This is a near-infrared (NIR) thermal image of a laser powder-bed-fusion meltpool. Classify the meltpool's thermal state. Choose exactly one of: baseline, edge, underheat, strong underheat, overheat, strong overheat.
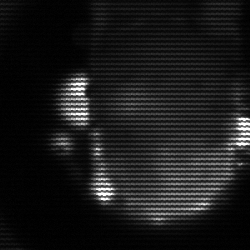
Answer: baseline